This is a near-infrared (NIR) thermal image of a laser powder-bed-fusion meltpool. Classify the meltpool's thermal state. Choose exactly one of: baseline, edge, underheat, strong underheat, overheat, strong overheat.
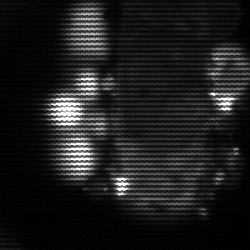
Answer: strong underheat